Question: I am creating a kiosk app in Windows 8 but it will be used as assigned access app in 8.1. I want to create an animation for ads. The idea of animation is attached as image with this thread. Basically there will be 6-10 images in a L shape (Right side a column & bottom side a row). Now one ad in extreme bottom right corner will be stationary. The ads in column will travers like HTML's marquee and reaches to row at that time the ads in row will travers and reaches to column. In this way the ads will keep of moving in a clock wise pattern. How can I achieve this in my C#/XAML app?
Please not the ads will be never be displayed on top or left. The ad is '<Image />' & source is Internet URLs. All ads are in 'ItemsControl'.

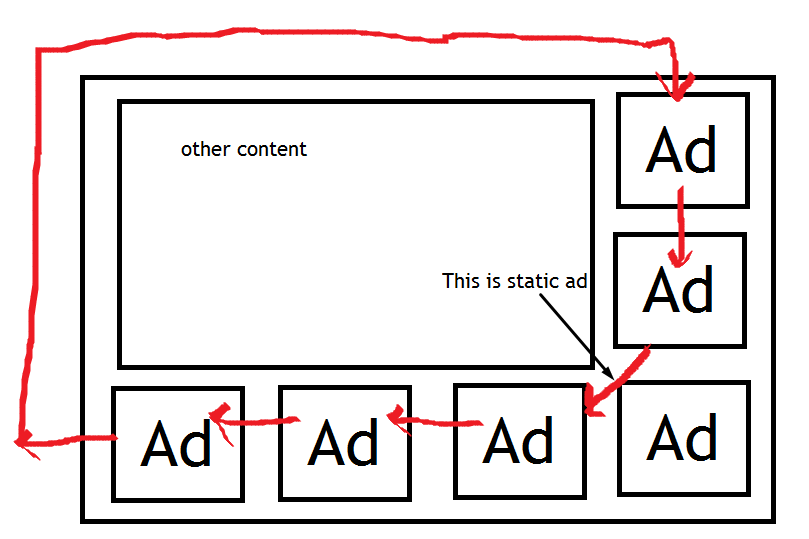
Answer: Yuck, let's start with how much I hate this app already.
I don't think you really need an animation. You will likely change the ads only every so often. And a simple change in their position and NOT a transition in their position seems adequate.
'''
<Grid Background="{ThemeResource ApplicationPageBackgroundThemeBrush}">
<Grid.ColumnDefinitions>
<ColumnDefinition />
<ColumnDefinition />
<ColumnDefinition />
<ColumnDefinition />
</Grid.ColumnDefinitions>
<Grid.RowDefinitions>
<RowDefinition />
<RowDefinition />
<RowDefinition />
<RowDefinition />
</Grid.RowDefinitions>
<Rectangle Fill="White" Grid.Column="0" Grid.ColumnSpan="3" Grid.Row="0" Grid.RowSpan="3" />
<Rectangle x:Name="Ad1" Fill="Green" Grid.Column="3" Grid.Row="3" />
<Rectangle x:Name="Ad2" Fill="IndianRed" Grid.Column="0" Grid.Row="3" />
<Rectangle x:Name="Ad3" Fill="Red" Grid.Column="1" Grid.Row="3" />
<Rectangle x:Name="Ad4" Fill="DarkRed" Grid.Column="2" Grid.Row="3" />
<Rectangle x:Name="Ad5" Fill="Pink" Grid.Column="3" Grid.Row="0" />
<Rectangle x:Name="Ad6" Fill="HotPink" Grid.Column="3" Grid.Row="1" />
<Rectangle x:Name="Ad7" Fill="Purple" Grid.Column="3" Grid.Row="2" />
</Grid>
'''
With this:
'''
public MainPage()
{
this.InitializeComponent();
var timer = new DispatcherTimer { Interval = TimeSpan.FromSeconds(1) };
timer.Tick += (s, e) => Move();
timer.Start();
}
void Move()
{
var ads = new Rectangle[] { Ad1, Ad2, Ad3, Ad4, Ad5, Ad6, Ad7 };
foreach (var item in ads)
{
var row = (int)item.GetValue(Grid.RowProperty);
var col = (int)item.GetValue(Grid.ColumnProperty);
if (row == 3)
{
if (col == 0)
{
row = 0;
col = 3;
}
else
col--;
}
else
{
if (row == 2)
{
row = 3;
col = 2;
}
else
row++;
}
item.SetValue(Grid.RowProperty, row);
item.SetValue(Grid.ColumnProperty, col);
}
}
'''
And it looks pretty good to me.
'''
void Move()
{
var ads = new Rectangle[] { Ad1, Ad2, Ad3, Ad4, Ad5, Ad6, Ad7 };
foreach (var item in ads)
{
var row = (int)item.GetValue(Grid.RowProperty);
var col = (int)item.GetValue(Grid.ColumnProperty);
var x = item.ActualWidth;
var y = item.ActualHeight;
// bottom
if (row == 3)
{
// left-last
if (col == 0)
{
row = 0;
col = 3;
x = -x;
y = 0;
}
// others
else
{
col--;
x = -x;
y = 0;
}
}
// right
else
{
// bottom-last
if (row == 2)
{
row = 3;
col = 2;
x = -x;
}
else
{
row++;
x = 0;
}
}
var dr = new Duration(TimeSpan.FromSeconds(.5));
var tx = item.RenderTransform = new TranslateTransform();
var ax = new DoubleAnimation { To = x, Duration = dr };
Storyboard.SetTarget(ax, tx);
Storyboard.SetTargetProperty(ax, "X");
var ay = new DoubleAnimation { To = y, Duration = dr };
Storyboard.SetTarget(ay, tx);
Storyboard.SetTargetProperty(ay, "Y");
var st = new Storyboard { FillBehavior = FillBehavior.HoldEnd };
st.Children.Add(ax);
st.Children.Add(ay);
st.Completed += (s, e) =>
{
item.SetValue(Grid.RowProperty, row);
item.SetValue(Grid.ColumnProperty, col);
st.Stop();
};
st.Begin();
}
}
'''
Best of luck!